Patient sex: F
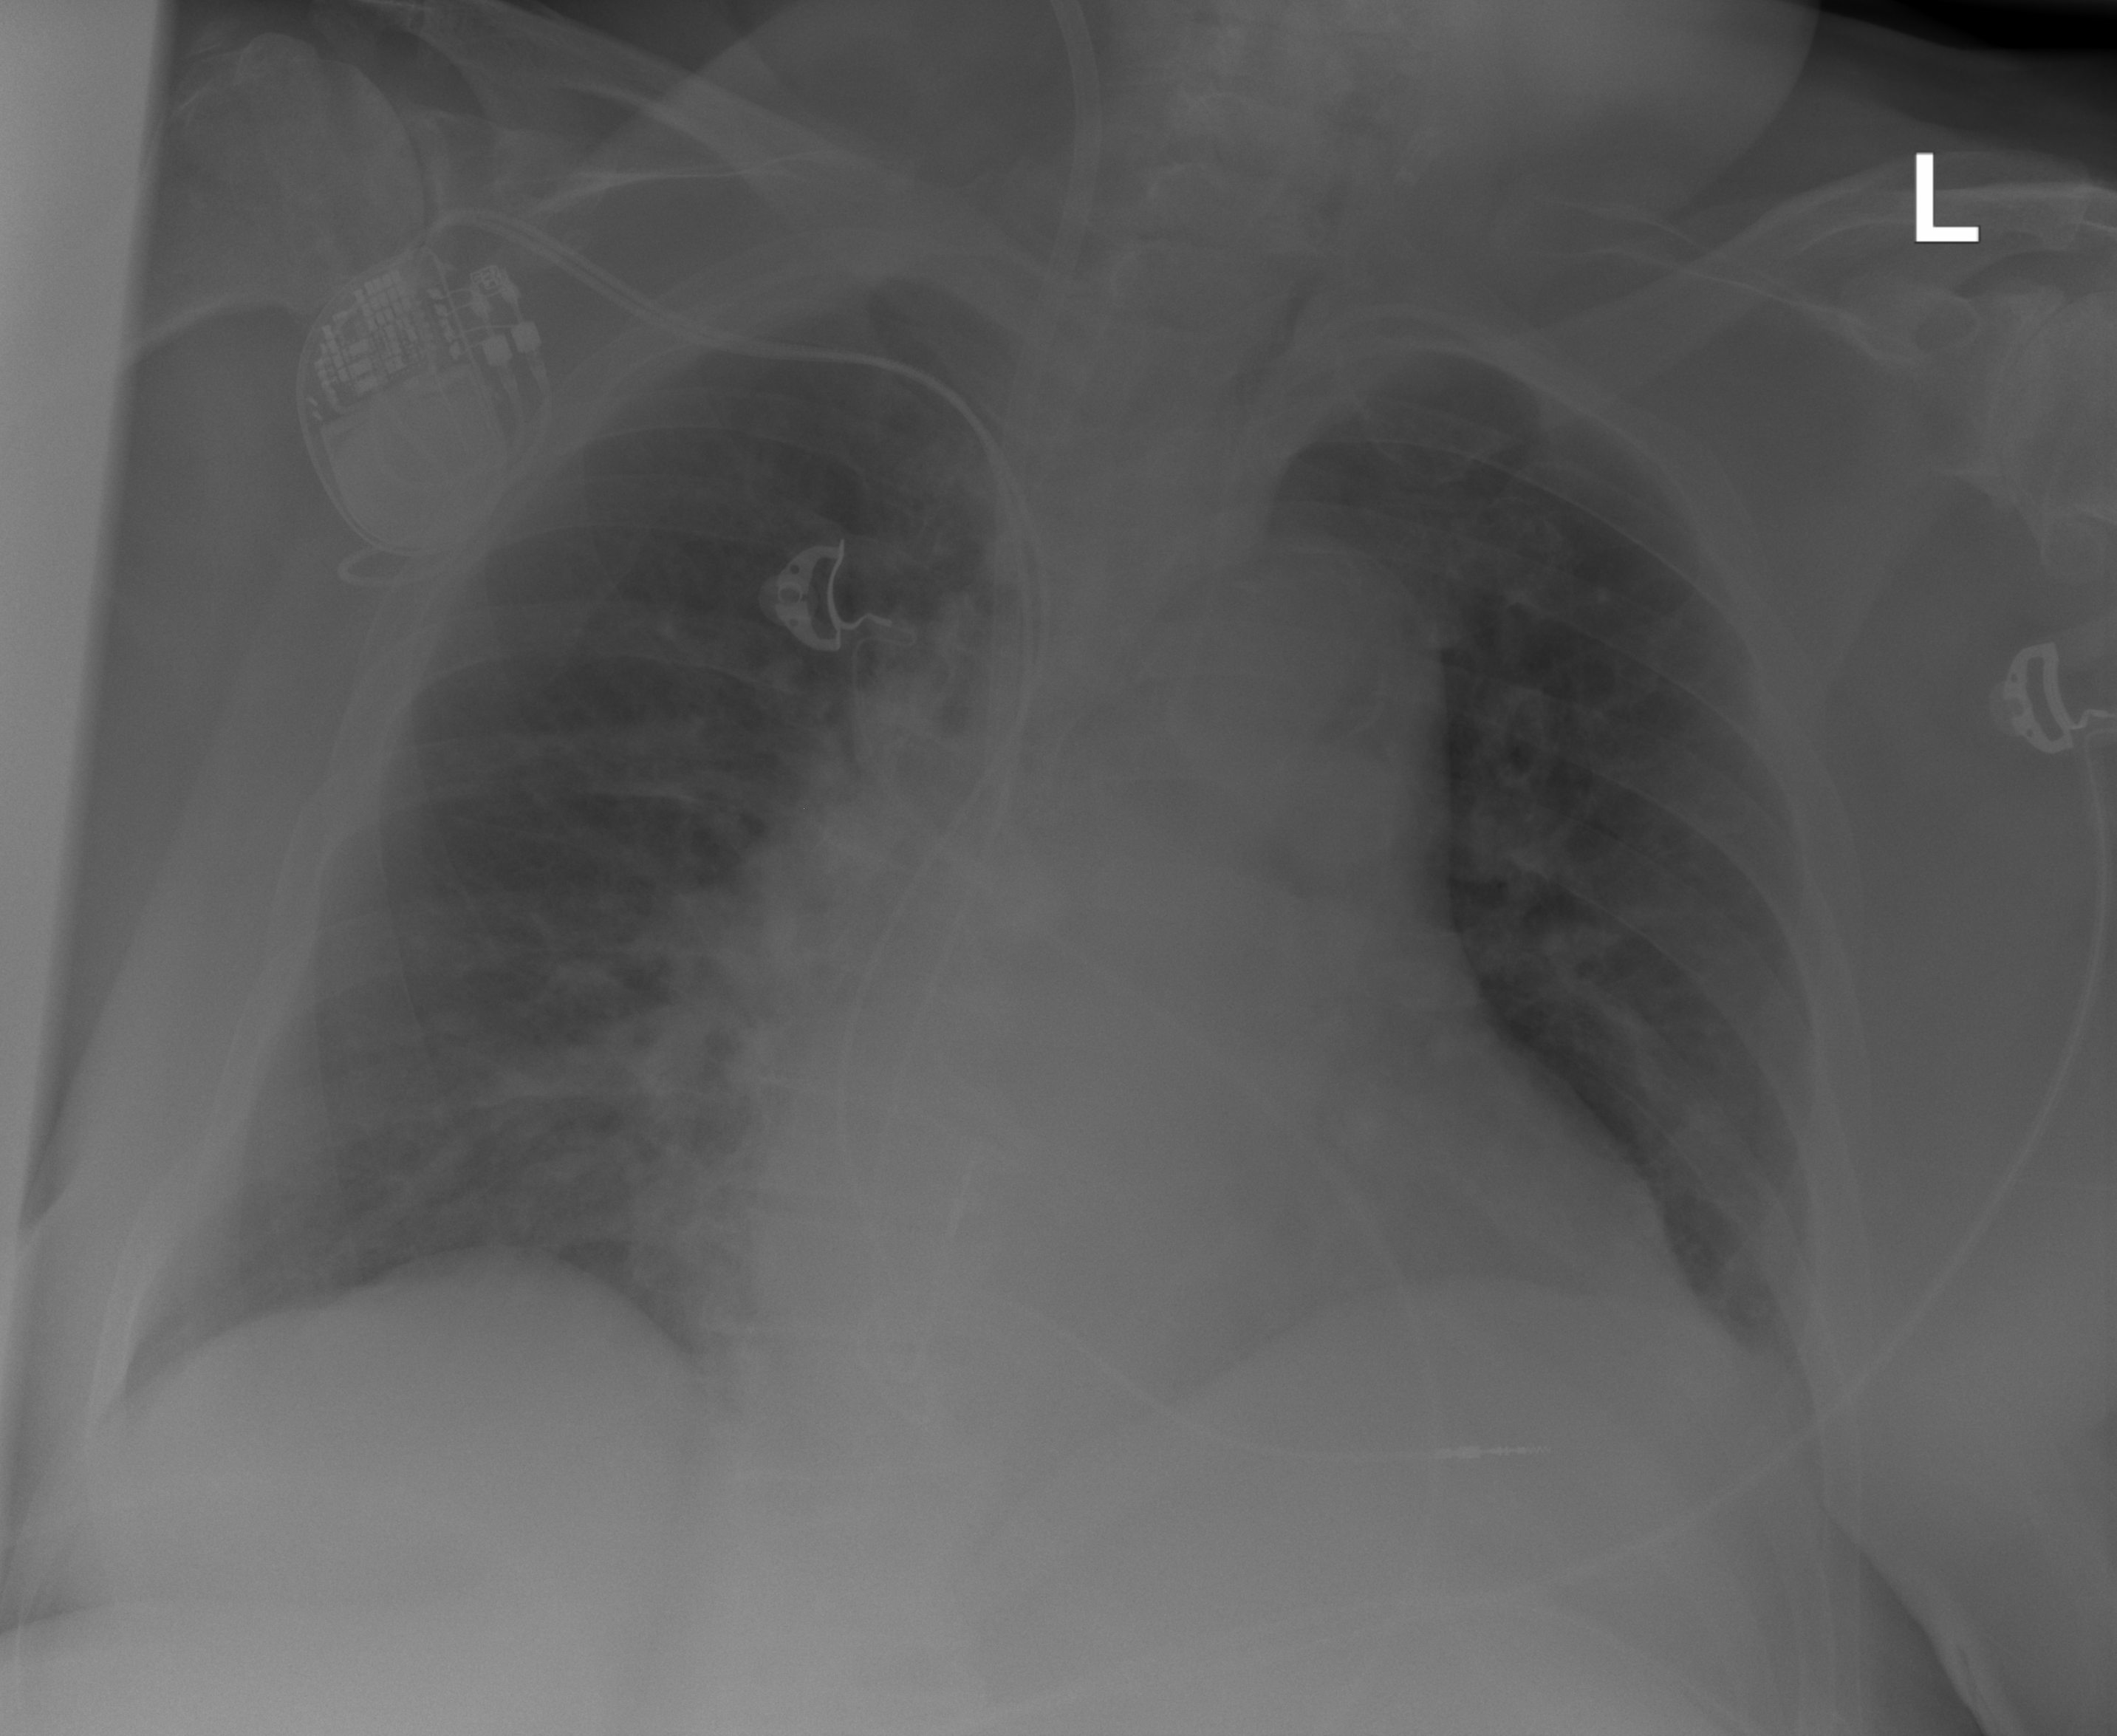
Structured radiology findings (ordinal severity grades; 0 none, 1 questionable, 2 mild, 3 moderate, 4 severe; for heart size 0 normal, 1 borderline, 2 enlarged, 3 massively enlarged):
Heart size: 2
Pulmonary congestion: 2
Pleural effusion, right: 0
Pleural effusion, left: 0
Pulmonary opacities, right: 0
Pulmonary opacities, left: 0
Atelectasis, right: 0
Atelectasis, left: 0